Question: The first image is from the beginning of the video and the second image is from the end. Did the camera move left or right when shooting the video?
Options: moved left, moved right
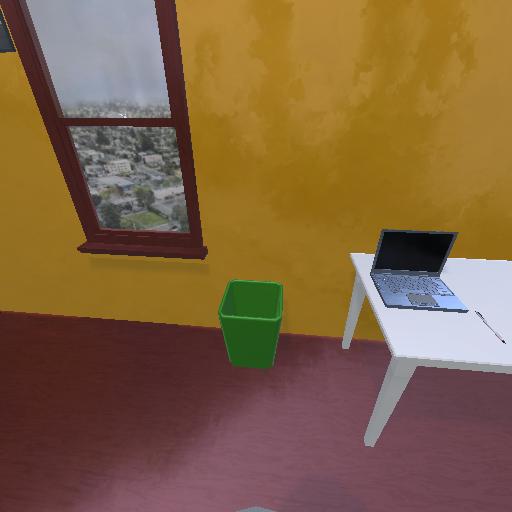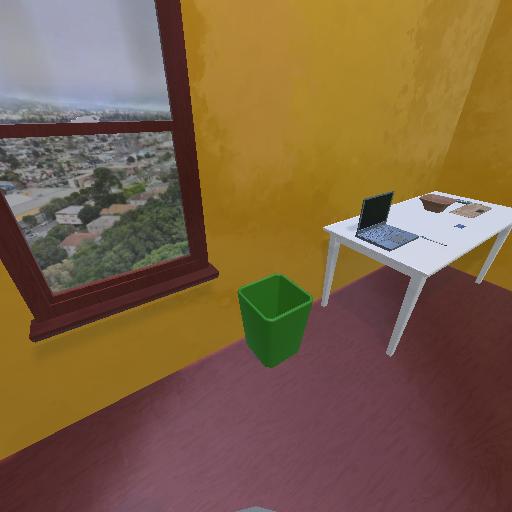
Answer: moved left